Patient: sex M, age 38
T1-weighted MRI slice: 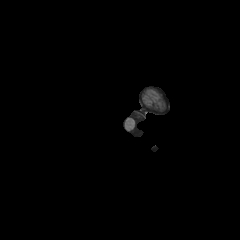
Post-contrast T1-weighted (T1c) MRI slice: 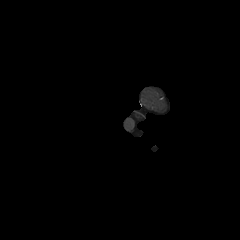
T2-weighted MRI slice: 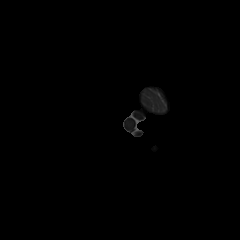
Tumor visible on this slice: no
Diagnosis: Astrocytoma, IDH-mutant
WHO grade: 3